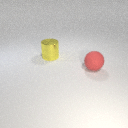
large yellow metal cylinder to the left of large red rubber sphere